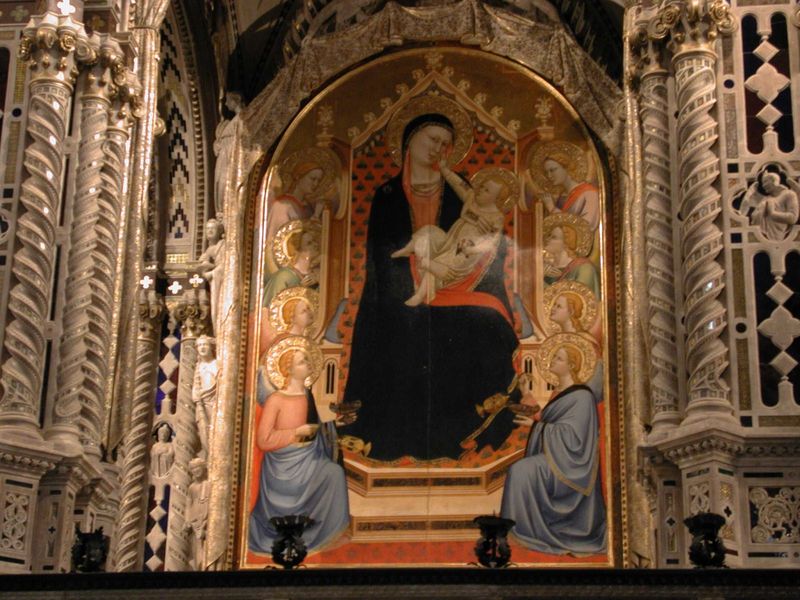
Titel: Tabernakel mit Bildnis der Madonna mit dem Kind
Künstler: Orcagna
Standort: Florenz, Orsanmichele (EU - I - Toskana)
Schlagwörter: blau, frauen, ausschnitt, grau, laternen, marmor, schwarz, säulen, rot, innenraum, kirche, gold, kind, gotik, engel, italien, figuren, rundbogen, column, thron, throne, detail, hallo, beten, gedreht, altar, heiligenschein, nimbus, christus, jesus, angels, siena, florenz, baldachin, bedeutungsperspektive, heilige, maria, madonna, anbetung, goldgrund, statue, altarbild, jesuskind, baby, giotto, muttergottes, orthodox, christenturm, mary, carving, saints, chapel, perspektie, majesta, icon, trecento, maesta, halos, panel, cimabue, duccio, heilighenschein, orcagna, cathedral